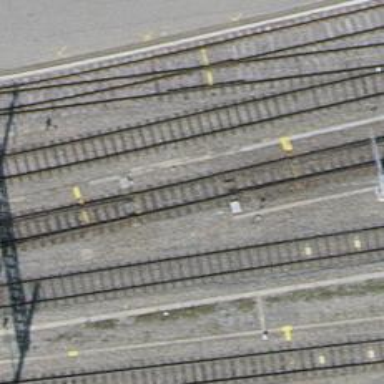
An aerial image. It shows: Railway switch.